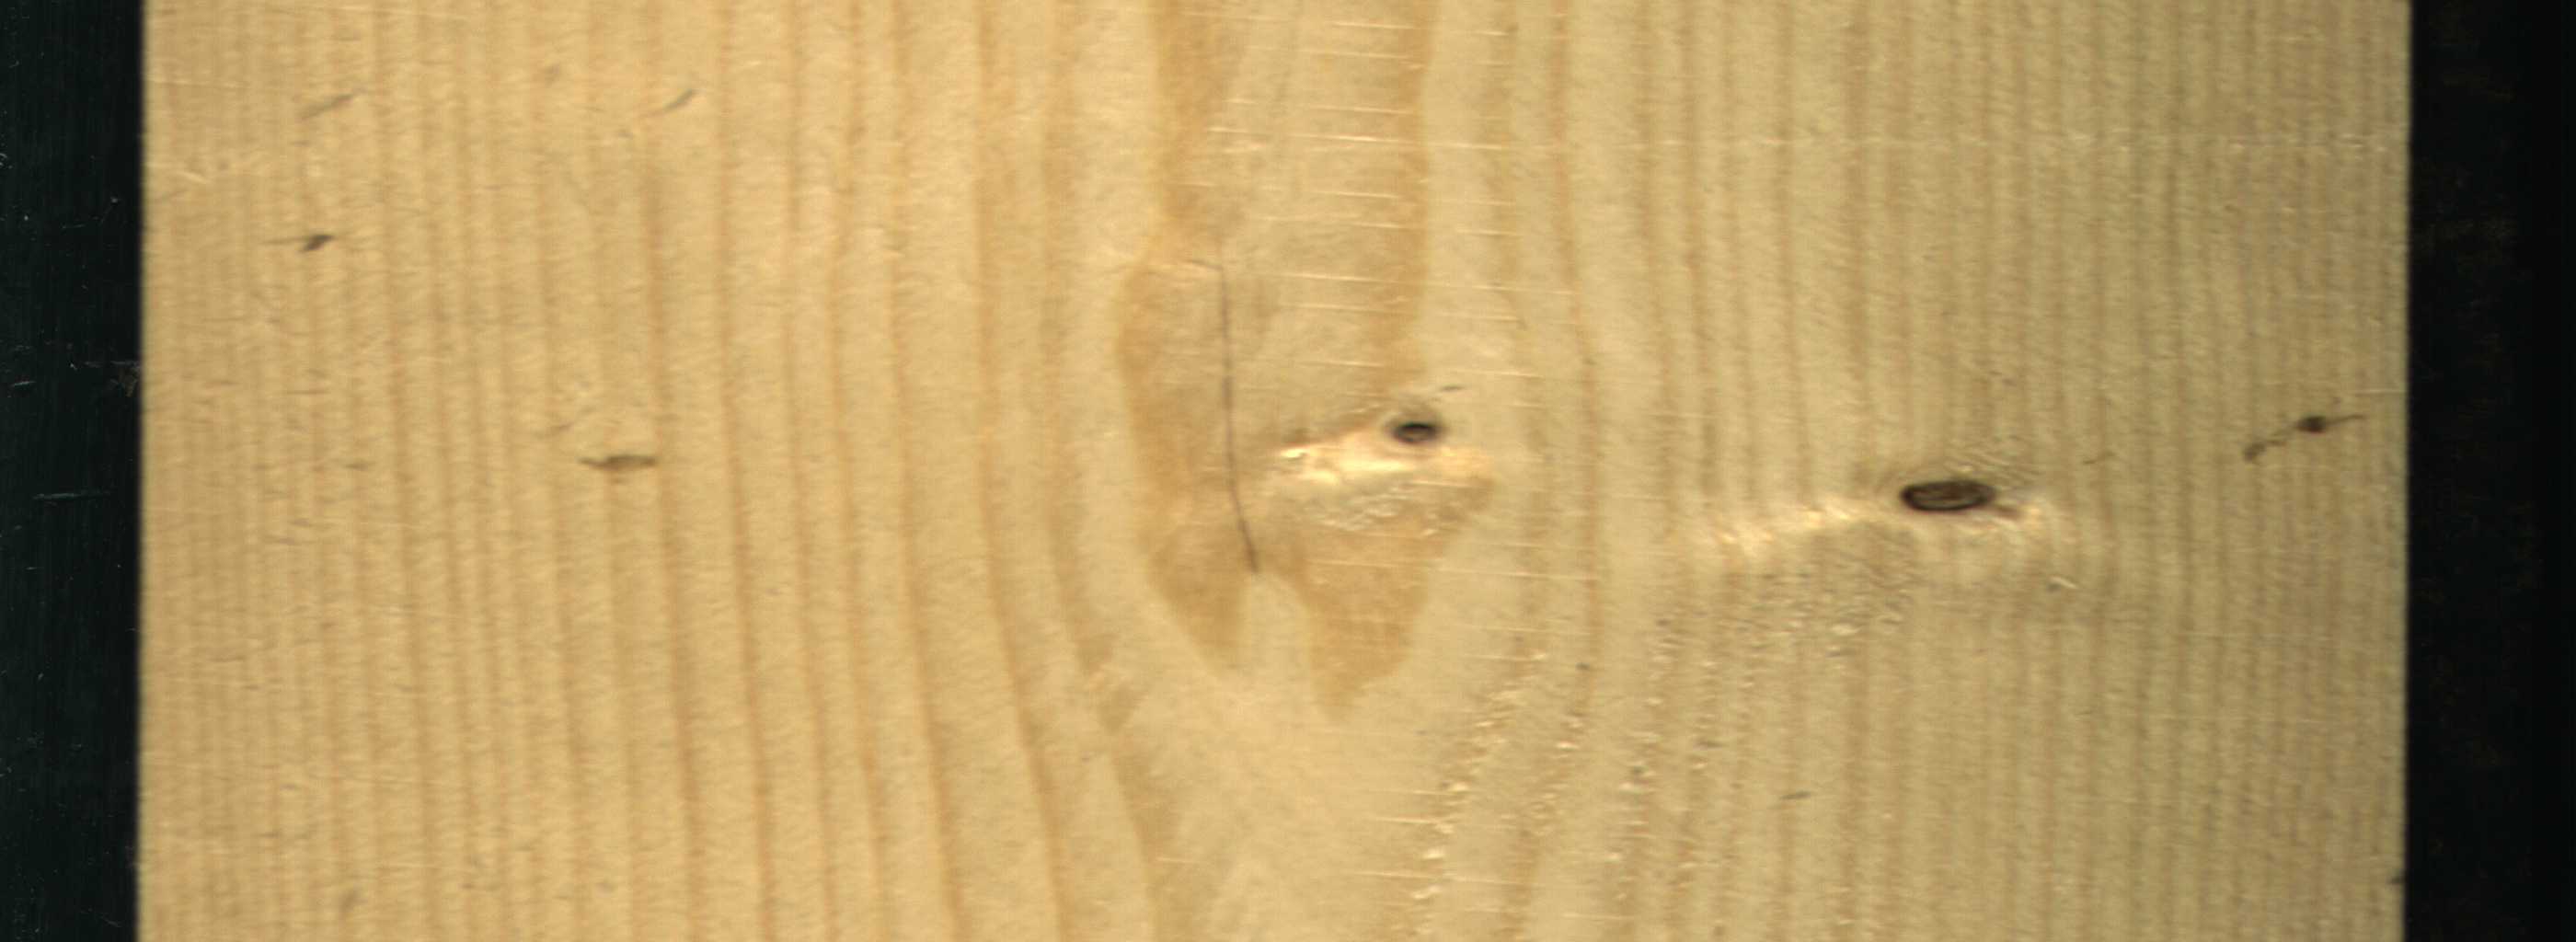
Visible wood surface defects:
Dead_Knot
Live_Knot